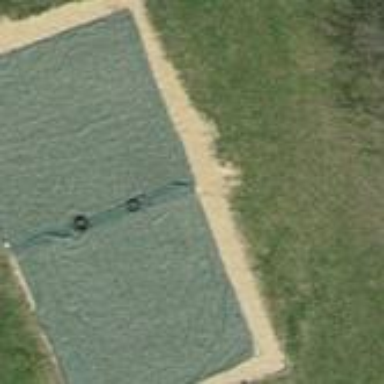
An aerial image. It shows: Beach volleyball pitch for leisure land.